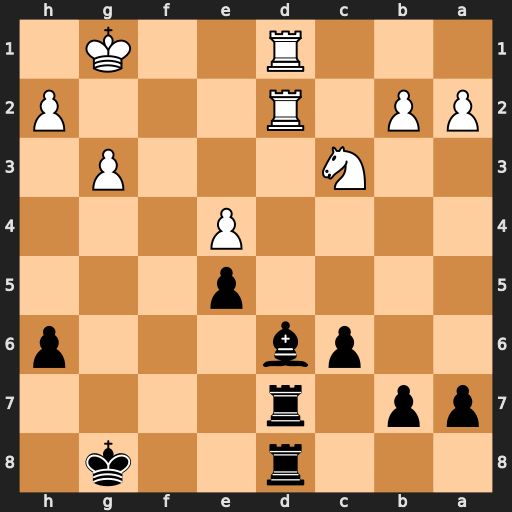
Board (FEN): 3r2k1/pp1r4/2pb3p/4p3/4P3/2N3P1/PP1R3P/3R2K1
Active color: b
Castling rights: -
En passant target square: -
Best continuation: Bc5+ Kf1 Rxd2 Rxd2 Rxd2